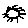
Label: sun